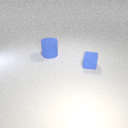
small blue rubber cube to the right of large blue rubber cylinder